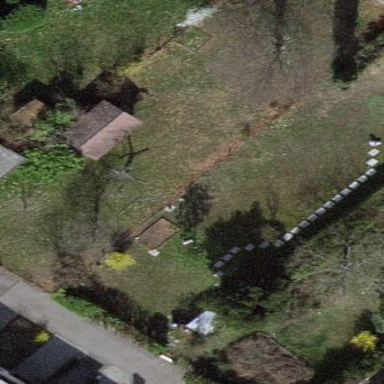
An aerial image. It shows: Garden surrounded by fence.